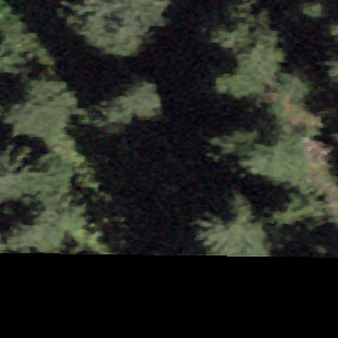
Label: other